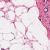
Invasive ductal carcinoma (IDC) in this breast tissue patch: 0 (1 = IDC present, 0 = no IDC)